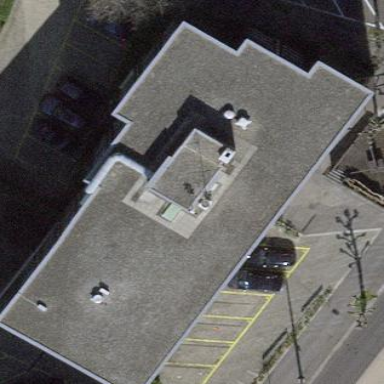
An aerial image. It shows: Office building.